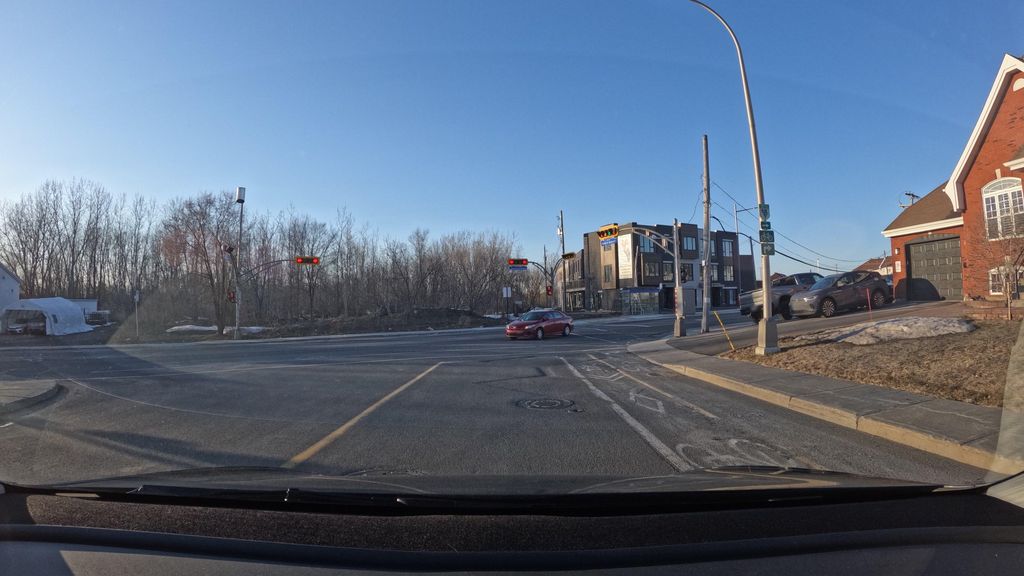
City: montreal